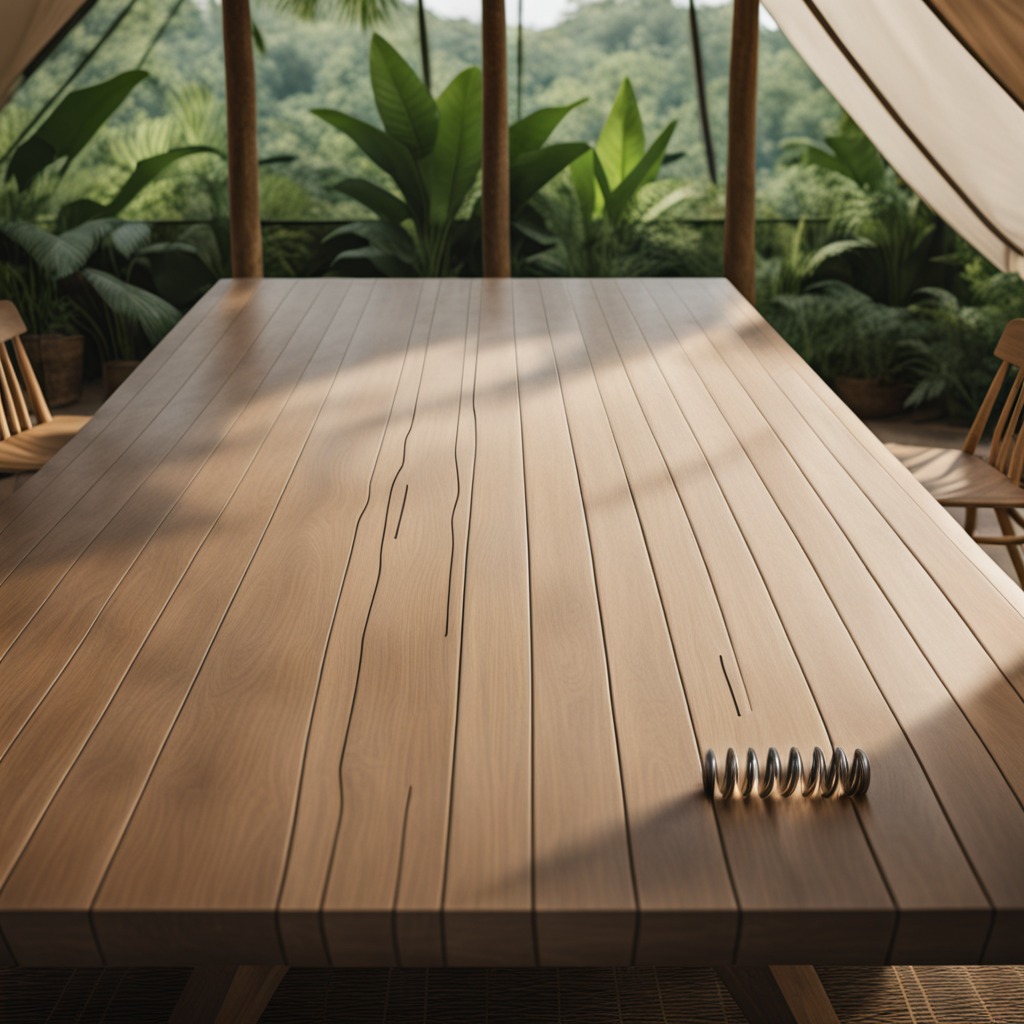
A coiled metal spring is lying on a wooden table inside a jungle field workshop tent.